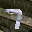
Label: 7